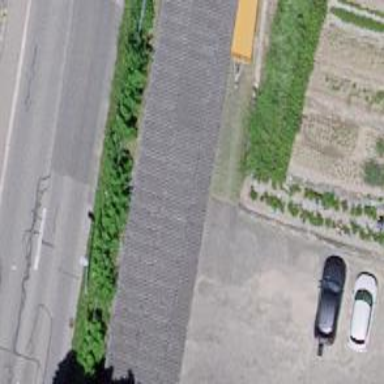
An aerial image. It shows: Barn.